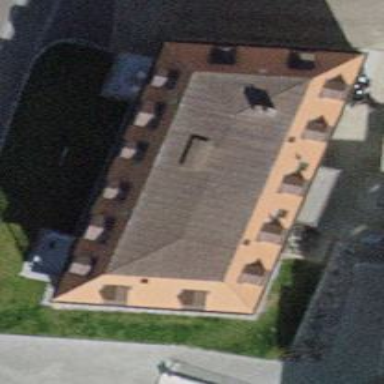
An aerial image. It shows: Quadruple saltbox roof shape on apartment building.